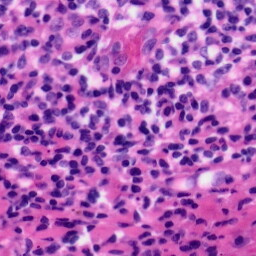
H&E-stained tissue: Tonsil